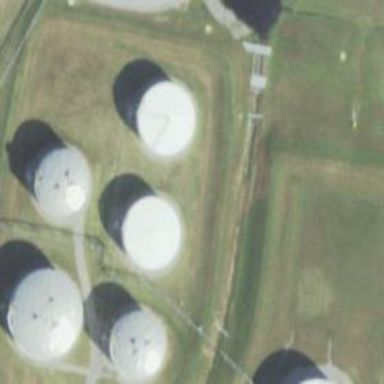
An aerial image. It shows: Storage tank that is man-made.